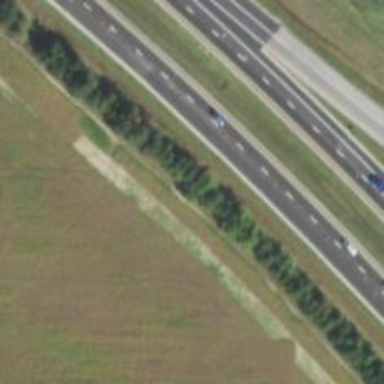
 categorized as trunk highway. This motorway allows high-speed traffic."